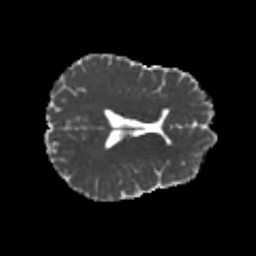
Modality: MD
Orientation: axial
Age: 23
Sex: female
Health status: healthy
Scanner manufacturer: philips
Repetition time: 7.39 s
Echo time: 0.08599 s